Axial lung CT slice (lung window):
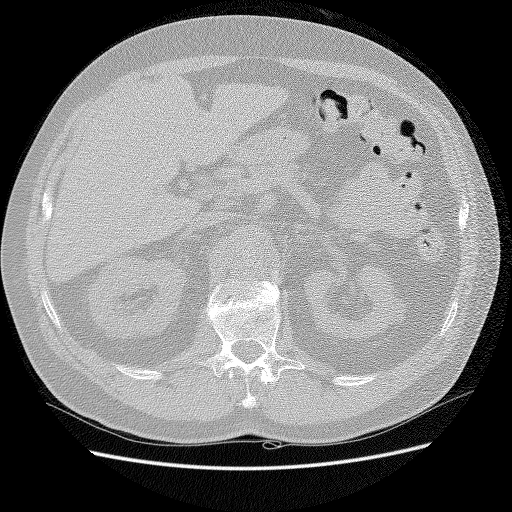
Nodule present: no